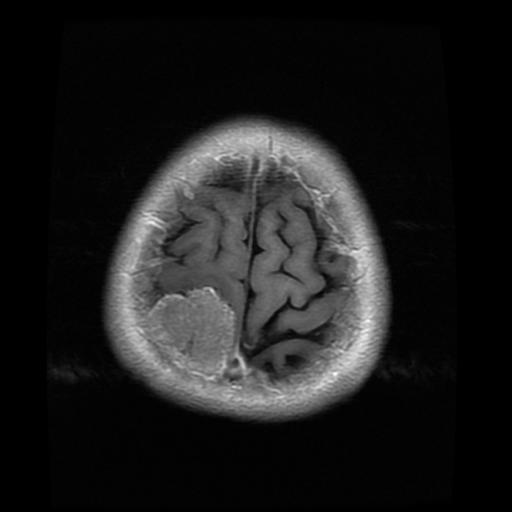
Label: meningioma